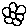
Label: flower